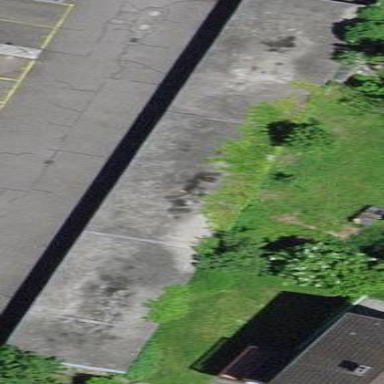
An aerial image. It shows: Garage.